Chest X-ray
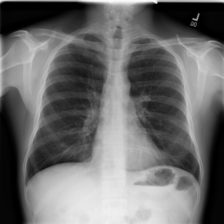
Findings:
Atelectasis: negative
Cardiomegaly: negative
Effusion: negative
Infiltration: negative
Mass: negative
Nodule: negative
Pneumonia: negative
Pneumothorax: negative
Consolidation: negative
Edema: negative
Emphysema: negative
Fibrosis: negative
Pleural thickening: negative
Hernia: negative